Interaction volume radius: 5 \u00c5
Interaction volume height: 25 \u00c5
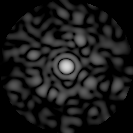
Disorder parameter: 0.803